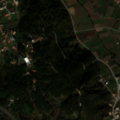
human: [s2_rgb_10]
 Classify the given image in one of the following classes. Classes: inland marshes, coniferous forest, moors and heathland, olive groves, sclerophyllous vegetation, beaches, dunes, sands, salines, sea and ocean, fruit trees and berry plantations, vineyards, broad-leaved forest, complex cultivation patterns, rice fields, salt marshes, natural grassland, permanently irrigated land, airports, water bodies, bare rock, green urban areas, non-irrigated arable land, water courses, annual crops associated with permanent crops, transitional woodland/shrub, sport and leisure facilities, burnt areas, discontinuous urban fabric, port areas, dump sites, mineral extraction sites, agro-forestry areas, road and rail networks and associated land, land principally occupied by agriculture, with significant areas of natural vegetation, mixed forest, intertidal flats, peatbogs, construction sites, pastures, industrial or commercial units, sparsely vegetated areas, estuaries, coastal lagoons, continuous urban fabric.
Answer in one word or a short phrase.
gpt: permanently irrigated land, complex cultivation patterns, land principally occupied by agriculture, with significant areas of natural vegetation, coniferous forest